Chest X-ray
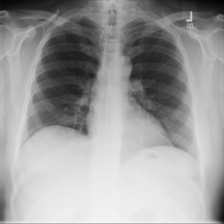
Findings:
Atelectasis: negative
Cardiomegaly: negative
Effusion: negative
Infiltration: negative
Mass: negative
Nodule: negative
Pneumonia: negative
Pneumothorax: negative
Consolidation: negative
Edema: negative
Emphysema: negative
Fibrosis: negative
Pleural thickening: negative
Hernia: negative